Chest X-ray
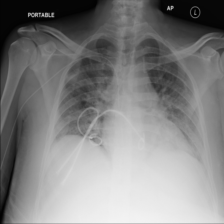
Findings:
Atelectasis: negative
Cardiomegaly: negative
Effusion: negative
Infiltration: positive
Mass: negative
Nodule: negative
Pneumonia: negative
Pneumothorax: negative
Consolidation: negative
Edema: negative
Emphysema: negative
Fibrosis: negative
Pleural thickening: negative
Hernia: negative